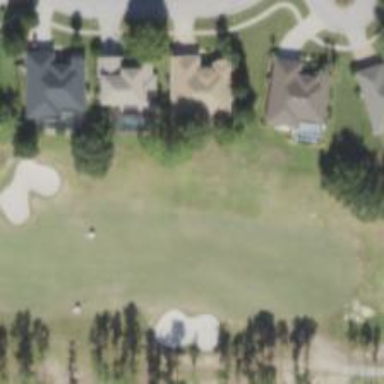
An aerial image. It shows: Golf hole.